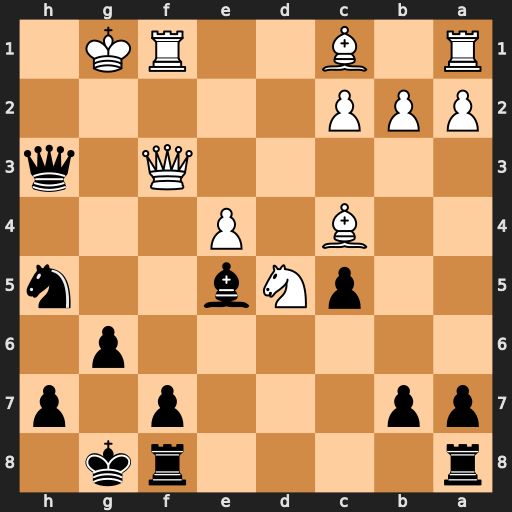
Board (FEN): r4rk1/pp3p1p/6p1/2pNb2n/2B1P3/5Q1q/PPP5/R1B2RK1
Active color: b
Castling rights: -
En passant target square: -
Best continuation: Qh2#